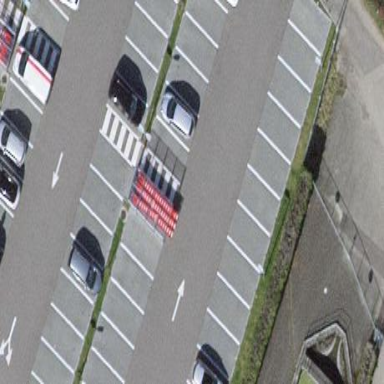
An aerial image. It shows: Parking aisle designated as service road.